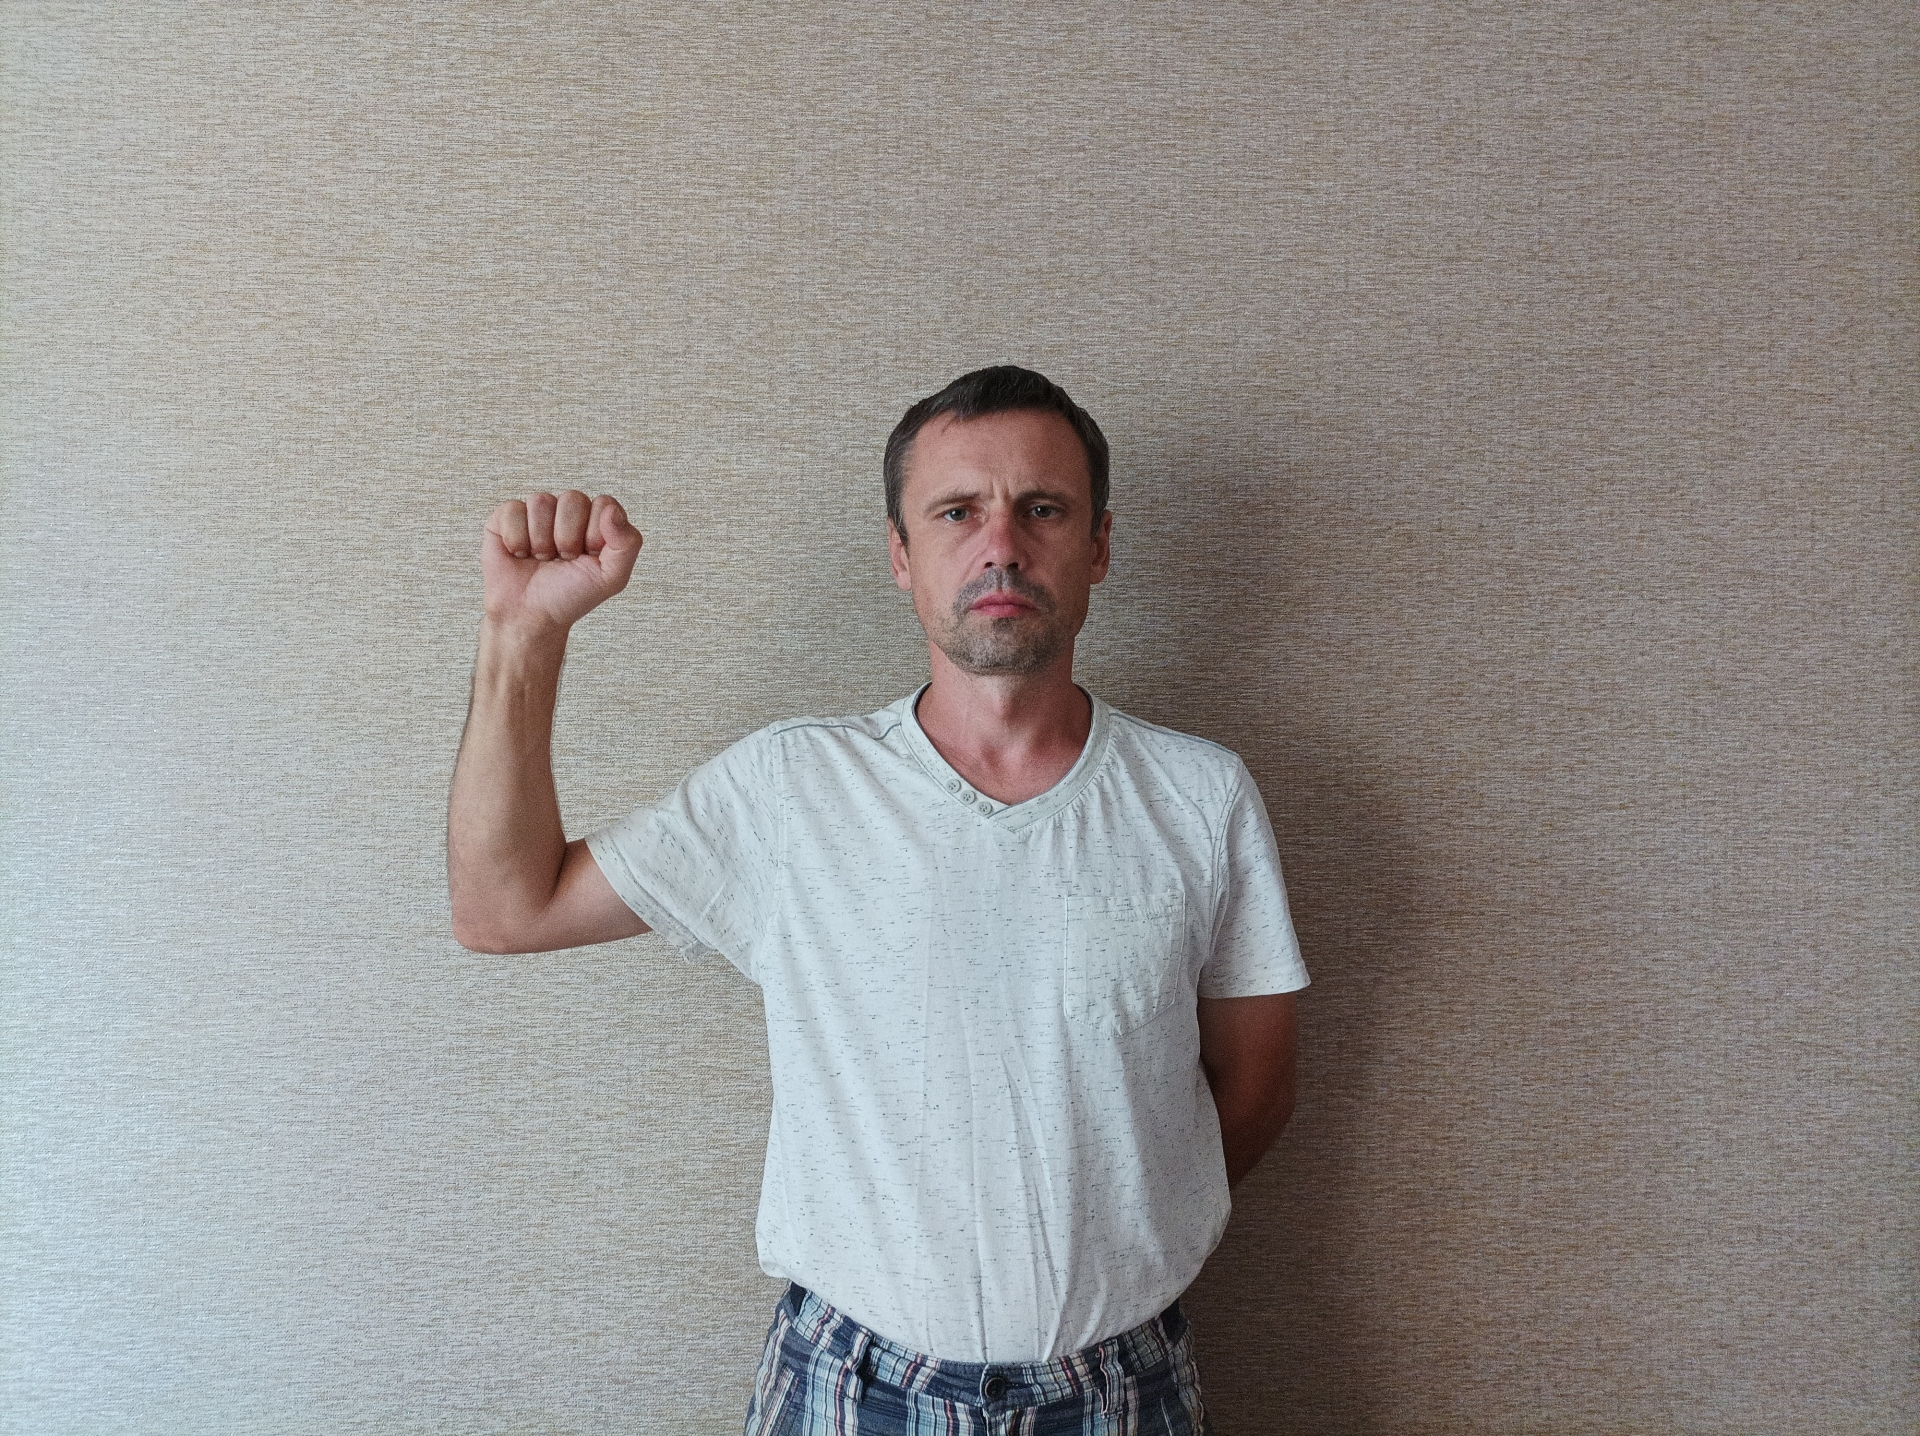
Label: clear